Question: I have a HTML table which has records pulled in from the database. The entries from the Column "Time of Call" is retrieved from the MySQL Database. The entries in the column "Timer" is not retrieved from the database, it's a Javascript timer.

Once the user clicks on the Confirm Button, the timer and the final value of the timer must be INSERTED into the database. The following Javascript timer is a slightly modified version of someone else's code (<URL>
Problem: I don't know how to insert the Elapsed time Value into the Hidden Form Fields. Please note that there is One Hidden form field for each entry with the ID 'id="stoppedtime<?php echo $stopid; ?>' , I know I have to keep incrementing the value of the stopid variable. I need to insert every single elapsed time (after the confirm button is pressed) into the corresponding hidden form fields so that the value from these hidden form fields can later be INSERTED into the database.
'''
<script src="http://ajax.googleapis.com/ajax/libs/jquery/1.9.1/jquery.min.js" type="text/javascript"></script>
<script type="text/javascript">
ElapsedTimeLogger = function(dateElementId, elapsedElementId, interval) {
var container = $(elapsedElementId);
var time = parseDate($(dateElementId).text());
var interval = interval;
var timer;
function parseDate(dateString) {
var date = new Date(dateString);
return date.getTime();
}
function update() {
var systemTime = new Date().getTime();
elapsedTime = systemTime - time;
container.html(prettyPrintTime(Math.floor(elapsedTime / 1000)));
// I Know I have to do something here to put the elapsed time into the hidden field
//But I don't know how exactly to do it
x = document.getElementById("stoppedid"); // The Problem here is that there are Multiple IDs!!
x.value=; prettyPrintTime(Math.floor(elapsedTime / 1000)) // Change the hidden input field value
}
function prettyPrintTime(numSeconds) {
var hours = Math.floor(numSeconds / 3600);
var minutes = Math.floor((numSeconds - (hours * 3600)) / 60);
var seconds = numSeconds - (hours * 3600) - (minutes * 60);
if (hours < 10) hours = "0" + hours;
if (minutes < 10) minutes = "0" + minutes;
if (seconds < 10) seconds = "0" + seconds;
var time = hours + ":" + minutes + ":" + seconds;
return time;
}
this.start = function() {
timer = setInterval(function() {update()}, interval * 1000);
}
this.stop = function() {
clearTimeout(timer);
}
}
$(document).ready(function () {
<?php
$count= $totalRows; // Total Number of Entries in the Database
$datevar=1;
$elapsedvar =1;
$timeloggervar= 1;
$confirmvar=1;
if ($count > 0){
do {
$count--;
$timeloggervar++;
$confirmvar++;
$datevar++;
$elapsedvar++;?>
var timeLogger<?php echo $timeloggervar; ?> = new ElapsedTimeLogger("#date<?php echo $datevar; ?>", "#elapsed<?php echo $elapsedvar; ?>", 1);
timeLogger<?php echo $timeloggervar; ?>.start();
$("#Confirm<?php echo $confirmvar; ?>").click(function() { //Stop timer upon clicking the Confirm Button
timeLogger<?php echo $timeloggervar; ?>.stop();
});
<?php } while ($count > 0);}?>
});
</script>
'''
Every entry in the table has a like this. I have placed a hidden field in the form so that each of the records' FINAL ELAPSED TIME VALUE can be stored in value part as in below.
'''
<?php echo'<form action="'.$_SERVER['PHP_SELF'].'" method="post" id="form'.$formid.'">';?>
<input name="Num" type="hidden" value="<?php echo $results['Time of Call']; ?>" />
**<input type="hidden" name="stoppedtime" id="stoppedtime<?php echo $stopid; ?>" value="">**
.....
'''
Would really appreciate it if you could help me with this, Thank you!
'''
function update(id) {
var systemTime = new Date().getTime();
elapsedTime = systemTime - time;
container.html(prettyPrintTime(Math.floor(elapsedTime / 1000)));
// I Know I have to do something here to put the elapsed time into the hidden field
//But I don't know how exactly to do it
x = document.getElementById("stoppedid"+id); // The Problem here is that there are Multiple IDs!!
x.value= prettyPrintTime(Math.floor(elapsedTime / 1000)); // Change the hidden input field value
}
this.start = function(id) {
timer = setInterval(function(id) {update(id)}, interval * 1000);
}
'''
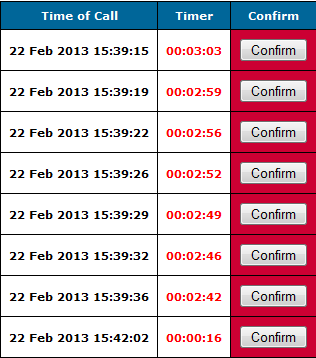
Answer: Try this,
'''
<script>
ElapsedTimeLogger = function(dateElementId, elapsedElementId, hiden, interval) {
.
.
.
function update() {
var systemTime = new Date().getTime();
elapsedTime = systemTime - time;
container.html(prettyPrintTime(Math.floor(elapsedTime / 1000)));
$(hiden).val(prettyPrintTime(Math.floor(elapsedTime / 1000)));
}
.
.
.
$(document).ready(function () {
<?php
for($id=1; $id<$totalRows; $id++){
?>
var timeLogger = new ElapsedTimeLogger("#date<?php echo $id;?>", "#elapsed<?php echo $id;?>","#stoppedid<?php echo $id;?>", 1);
timeLogger.start();
$("#Confirm<?php echo $id; ?>").click(function() { //Stop timer upon clicking the Confirm Button
timeLogger.stop();
});
<?php
}
?>
});
</script>
'''